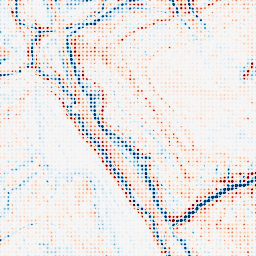
Category: edge_preserving
Decomposition family: bilateral
Decomposition parameters: d: 15
sigma_color: 50
sigma_space: 150
Upsampling method: sinc_hamming
Upsampling parameters: scale: 8
kernel_size: 4
Upsampling scale: 8